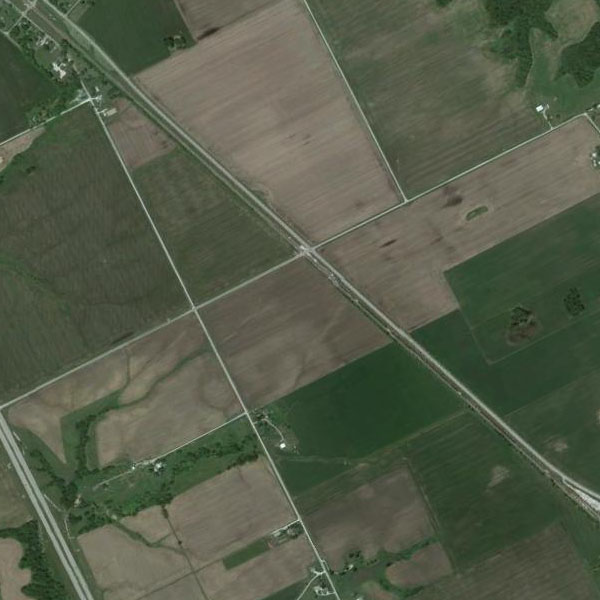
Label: Farmland